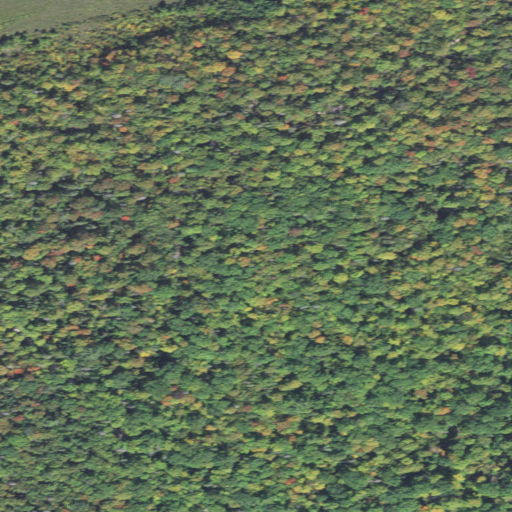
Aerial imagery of island in Michigan named Mackinac Island containing deciduous forest, mixed forest, and open development